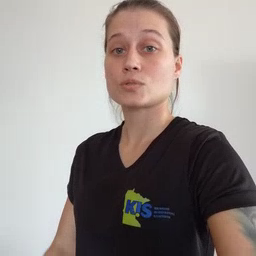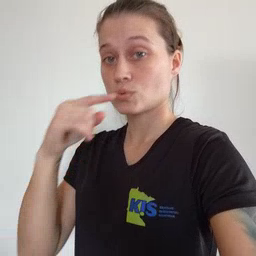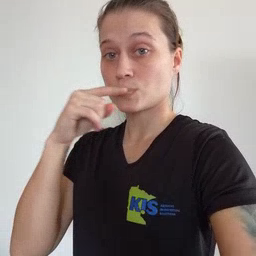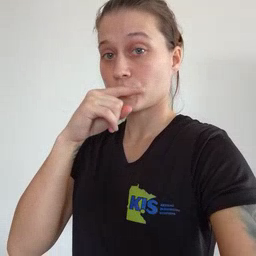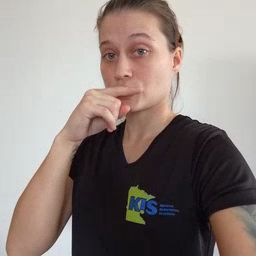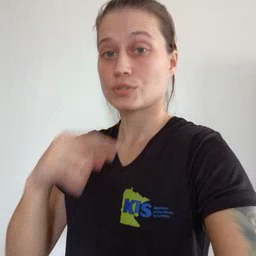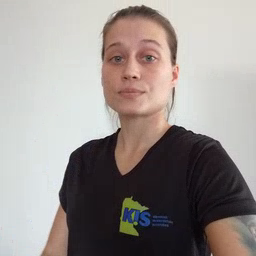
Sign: toothbrush